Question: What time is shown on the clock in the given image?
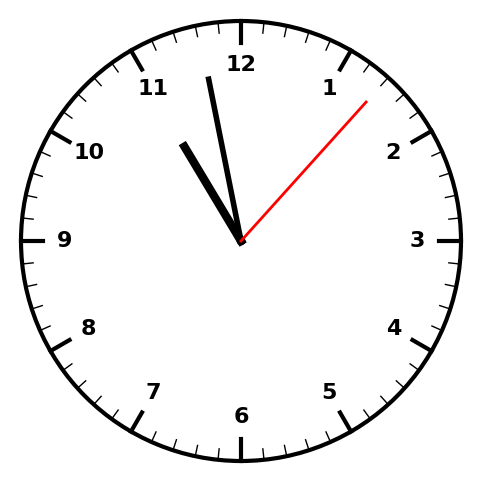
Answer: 10:58:07